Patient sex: M
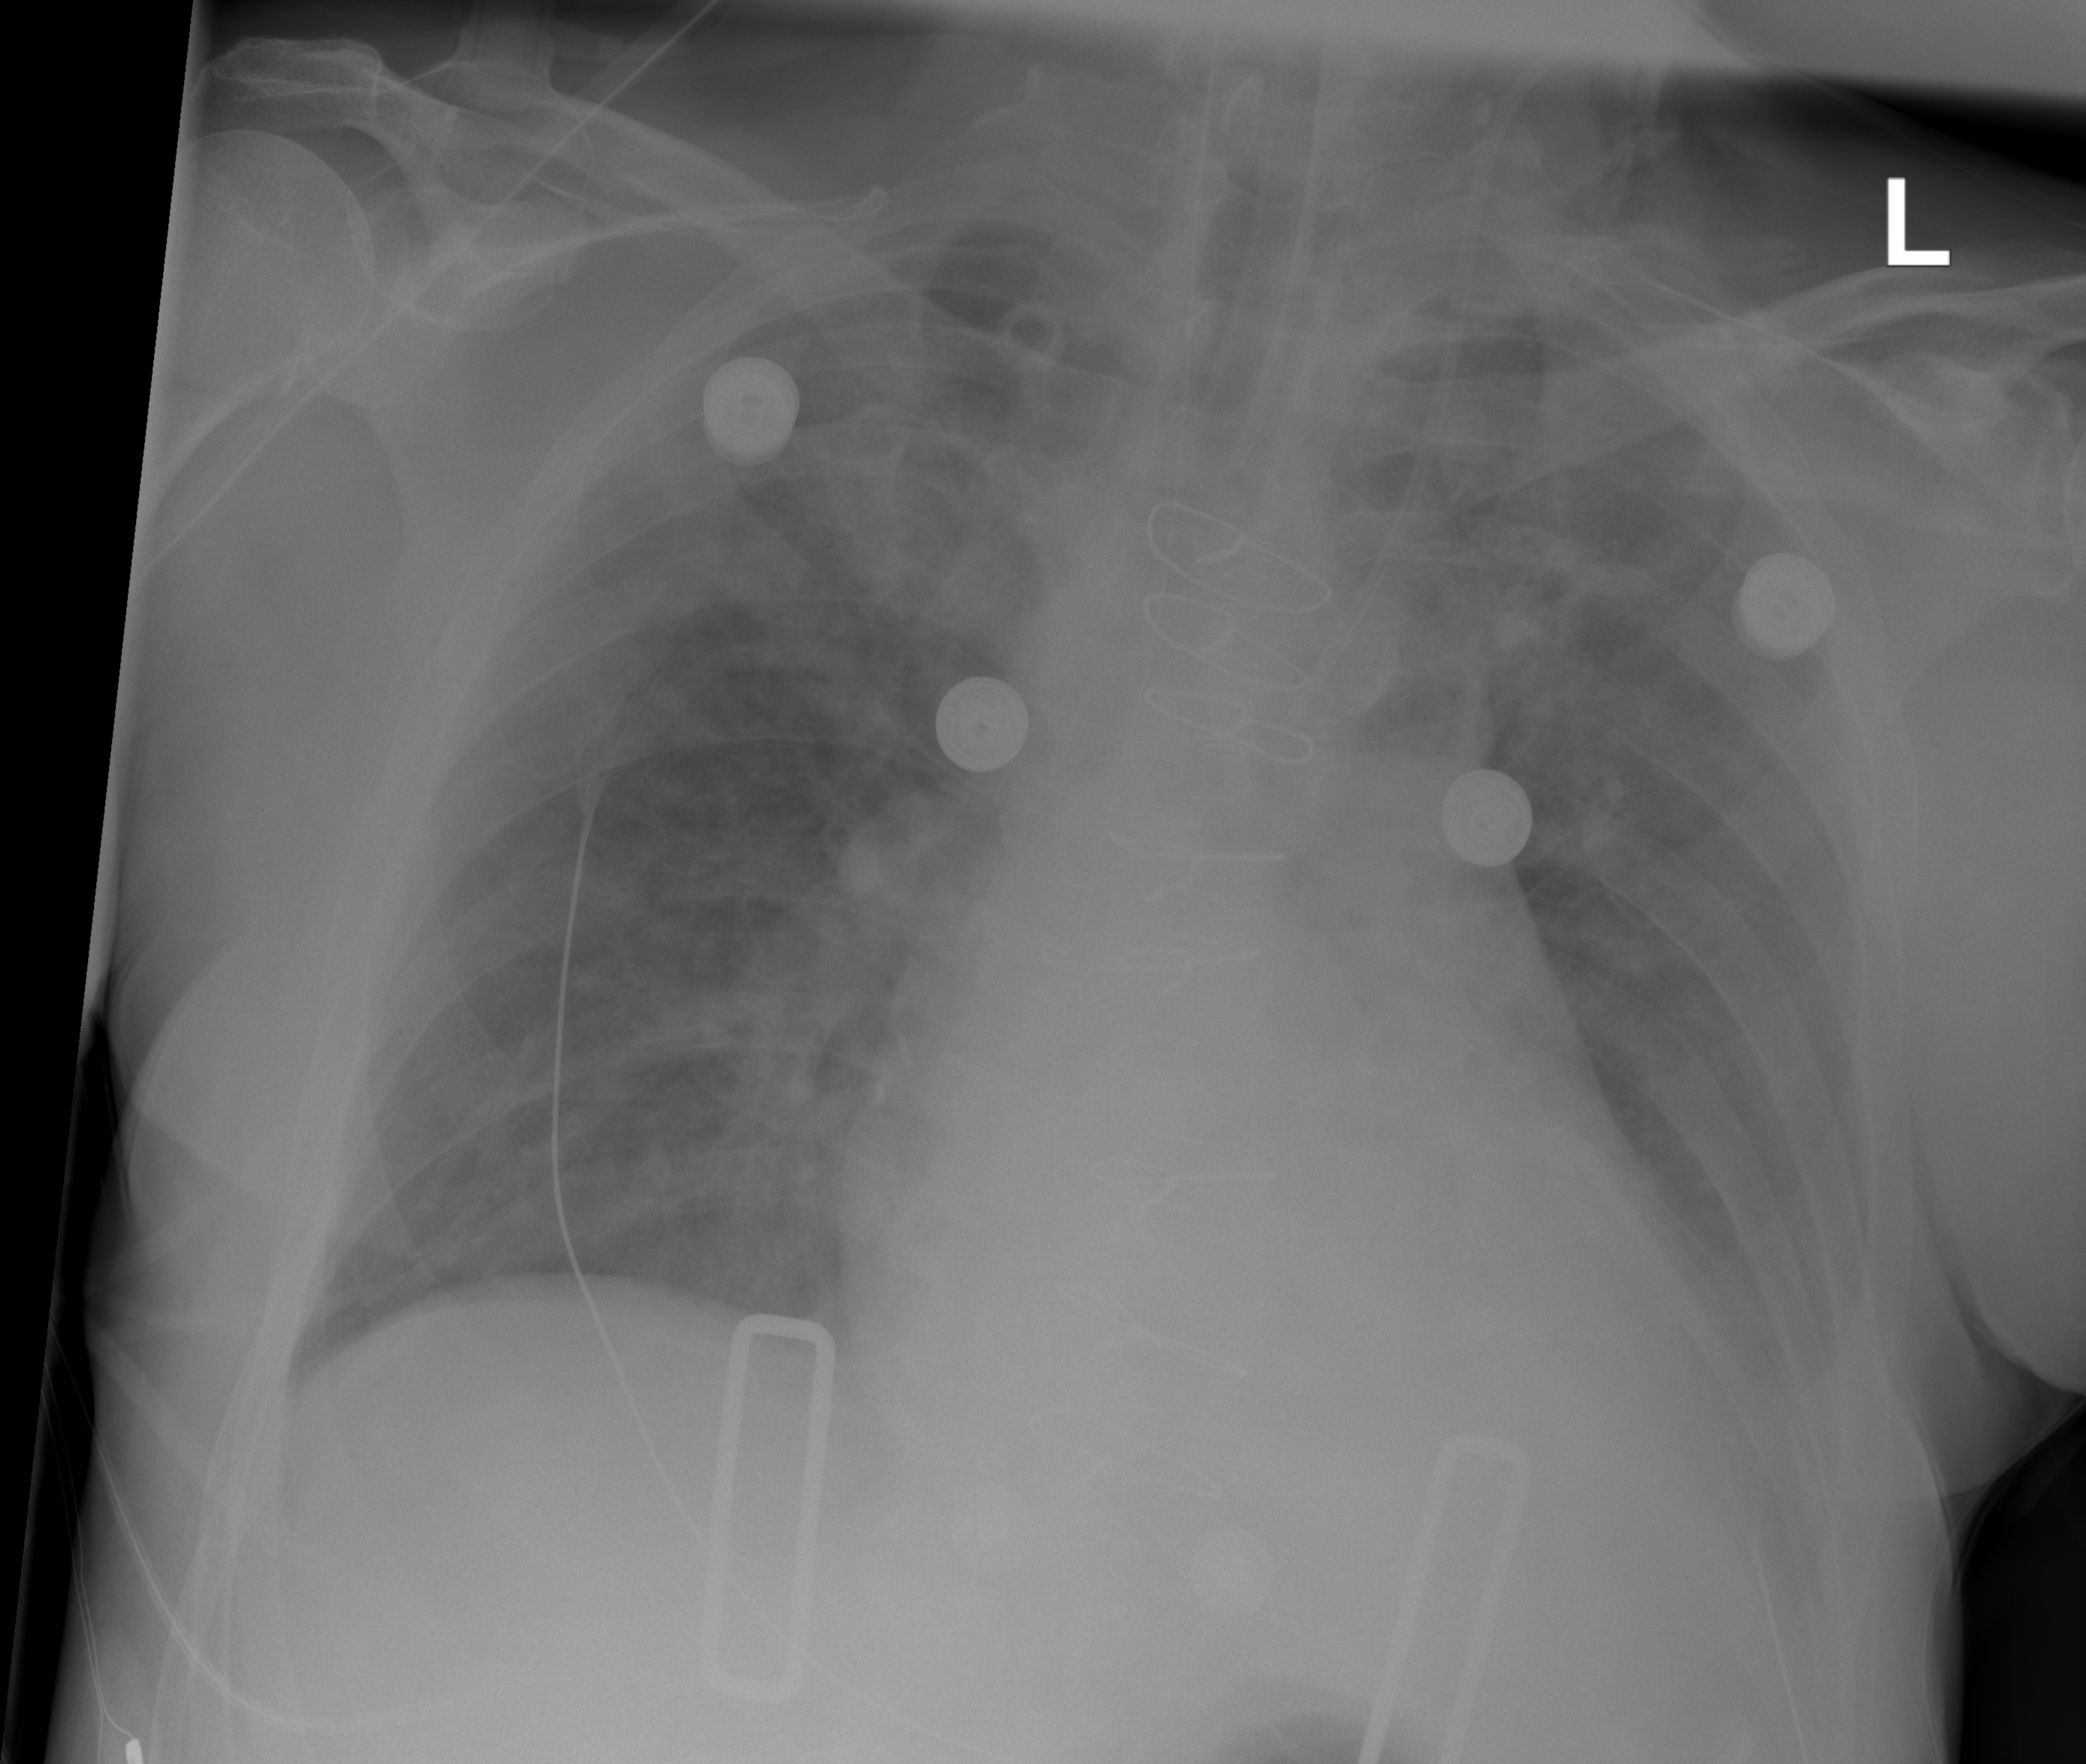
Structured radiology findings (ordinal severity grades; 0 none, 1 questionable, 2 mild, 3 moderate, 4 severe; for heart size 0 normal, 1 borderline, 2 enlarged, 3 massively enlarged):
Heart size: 2
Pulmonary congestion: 0
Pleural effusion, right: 1
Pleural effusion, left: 2
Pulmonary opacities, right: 2
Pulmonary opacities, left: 2
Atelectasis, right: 0
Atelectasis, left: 0